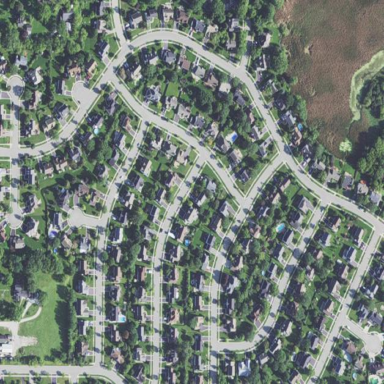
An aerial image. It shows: Residential area consisting of single-family homes in subdivision.